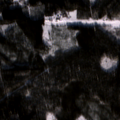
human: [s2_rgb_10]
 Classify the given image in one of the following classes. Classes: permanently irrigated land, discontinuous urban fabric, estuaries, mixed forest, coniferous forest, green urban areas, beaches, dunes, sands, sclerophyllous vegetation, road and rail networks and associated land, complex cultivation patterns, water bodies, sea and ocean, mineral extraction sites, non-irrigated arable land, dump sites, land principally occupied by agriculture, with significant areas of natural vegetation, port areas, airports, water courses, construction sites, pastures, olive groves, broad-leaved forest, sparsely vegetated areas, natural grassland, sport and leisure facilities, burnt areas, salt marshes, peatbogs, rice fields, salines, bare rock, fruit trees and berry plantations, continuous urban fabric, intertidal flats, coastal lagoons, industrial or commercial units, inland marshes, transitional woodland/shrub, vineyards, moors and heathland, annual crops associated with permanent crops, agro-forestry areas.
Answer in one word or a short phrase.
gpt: coniferous forest, mixed forest, transitional woodland/shrub